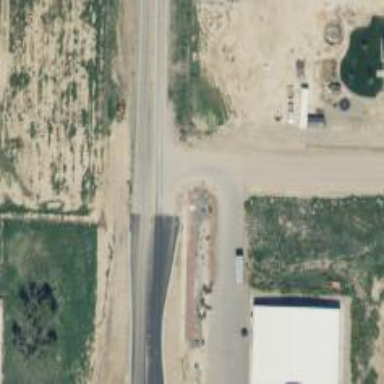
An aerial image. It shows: Primary road with asphalt surface.